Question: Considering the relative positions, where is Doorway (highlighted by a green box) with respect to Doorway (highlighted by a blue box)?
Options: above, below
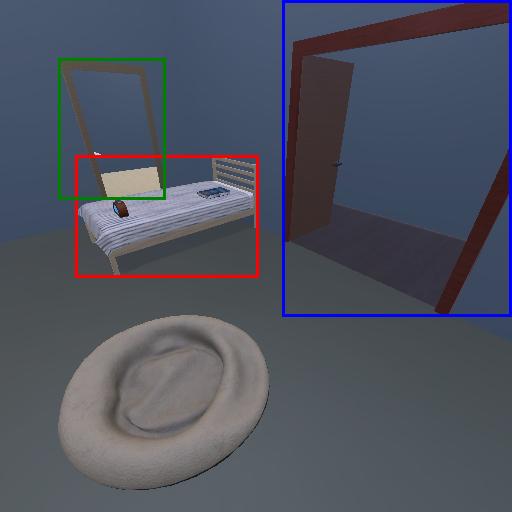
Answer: above